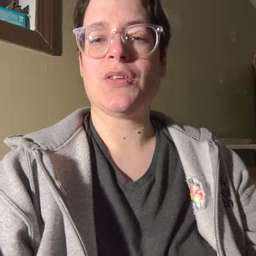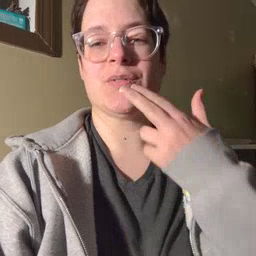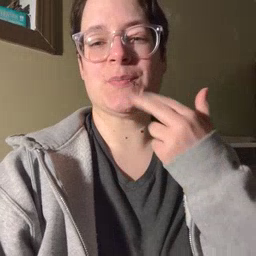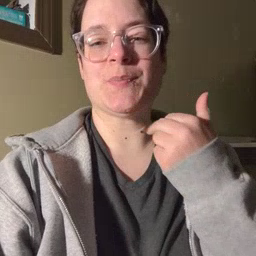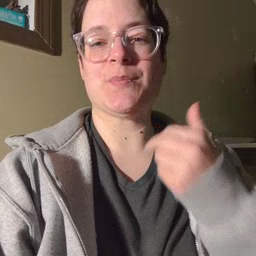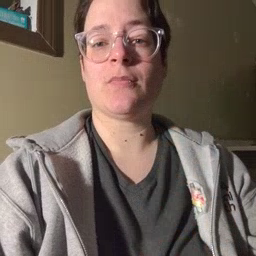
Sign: cute